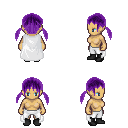
a pixel art fantasy rpg character, female body template, human, tanned skin, white cape, white pants, purple twin-tailed hairstyle, black shoes, four views (front, back, left, right), 2x2 character sprite sheet, small pixel art, hard edges, no anti-aliasing